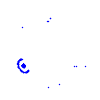
Particle: electron